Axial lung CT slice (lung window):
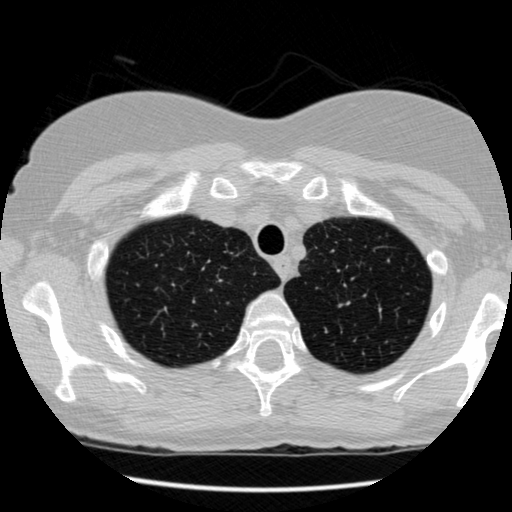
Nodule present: no